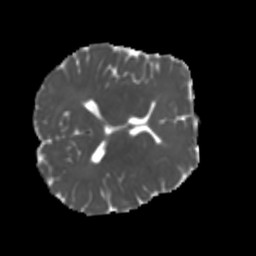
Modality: MD
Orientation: axial
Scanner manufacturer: siemens
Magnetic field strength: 3 T
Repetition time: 4 s
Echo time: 0.0594 s